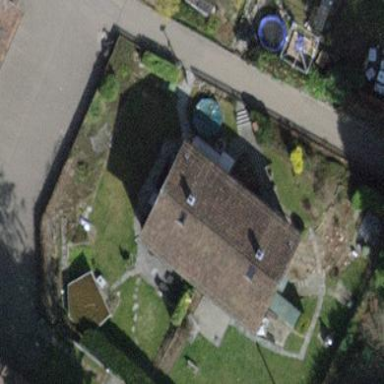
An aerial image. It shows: Simple and straightforward house.